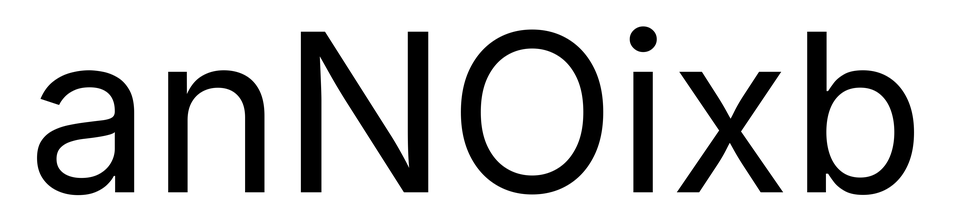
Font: Inter_Regular